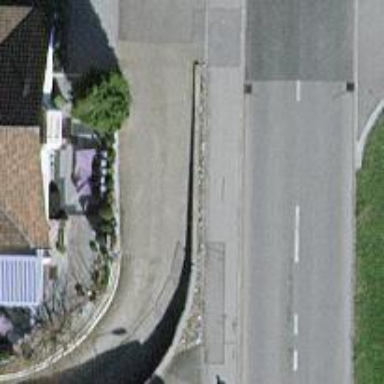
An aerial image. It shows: Service road with paving stones.